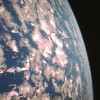
Label: cloud